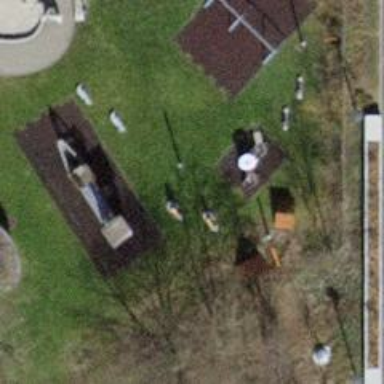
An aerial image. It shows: Springy playground.